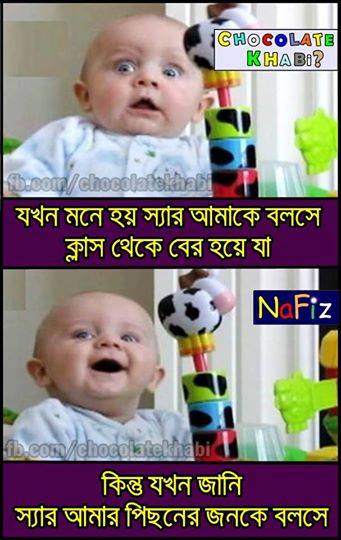
Text: যখন মনে হয় স্যার আমাকে বলসে ক্লাস থেকে বের হয়ে যা কিন্তু যখন জানি স্যার আমার পিছনের জনকে বলসে
Label: Non Hate